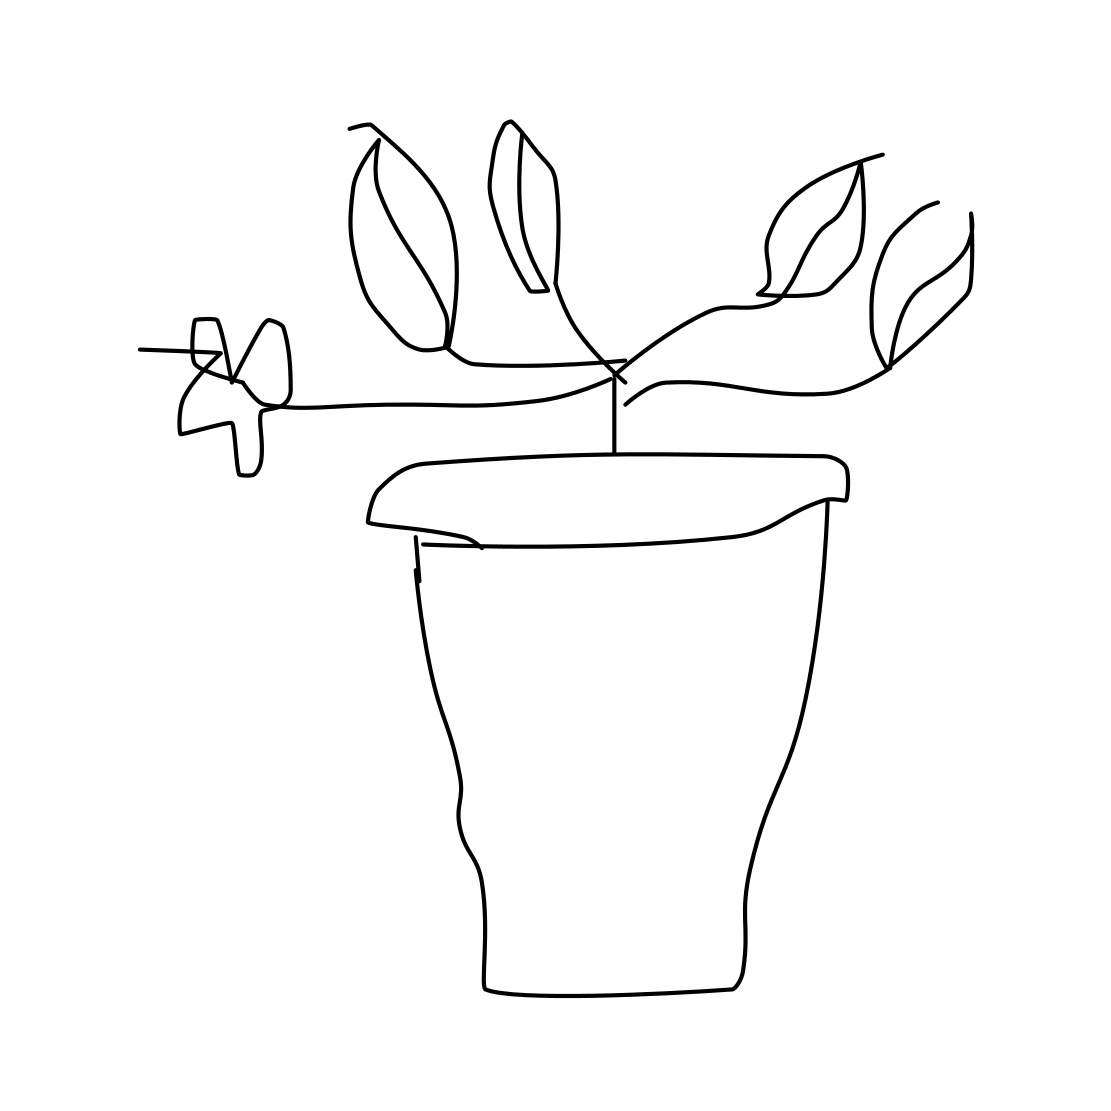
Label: potted plant